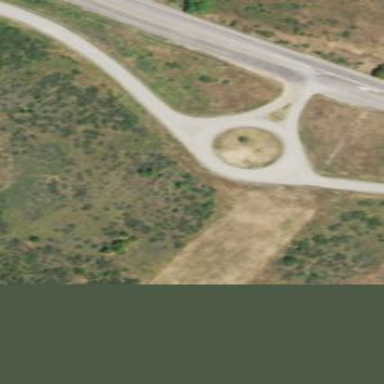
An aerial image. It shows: Grassy pedestrian road designated as emergency landing site.